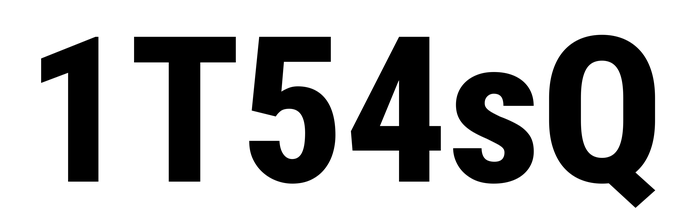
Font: Roboto_Condensed_ExtraBold